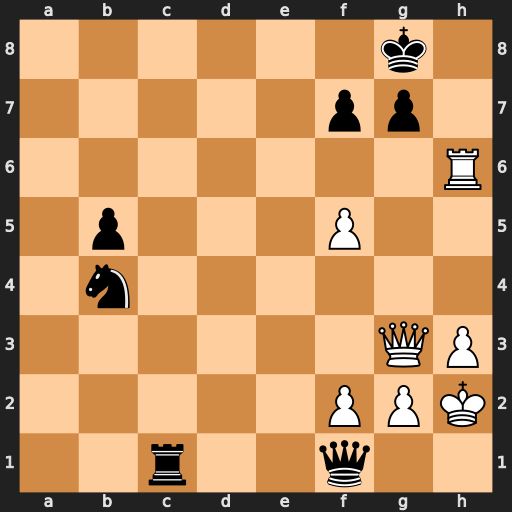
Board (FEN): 6k1/5pp1/7R/1p3P2/1n6/6QP/5PPK/2r2q2
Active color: w
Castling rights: -
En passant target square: -
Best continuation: Qb8+ Rc8 Qxc8#